Question: I have a testimonials box that I would like to add a triangle to.
'''
.arrow {
float: left;
margin-left: 25px;
margin-top: 20px;
width: 0;
height: 0;
border-top: 20px solid #eee;
border-left: 0px solid transparent;
border-right: 25px solid transparent;
}
'''
The problem is the triangle ends up being solid, as opposed to white with a gray border. Below is a screenshot of how the CSS currently displays. Thanks in advance for the time and help.

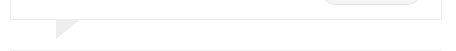
Answer: You can create two triangles, one that overlaps the other, to create this bordered effect. You can do this with the ::before and ::after pseudo-elements so that you don't even have any superfluous HTML.
<URL>
'''
.mybox {
position: relative;
border: 1px solid #ccc;
}
.mybox:before,
.mybox:after { position: absolute;
left: 20px;
bottom: -19px;
display: block;
width: 0;
height: 0;
border-width: 0 25px 20px;
border-style: solid;
border-color: transparent;
border-left-color: #fff;
content: ' ';
}
.mybox:before { left: 19px;
bottom: -21px;
border-left-color: #ccc; }
'''